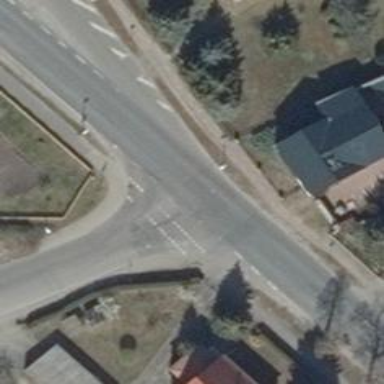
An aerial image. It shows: Unmarked road crossing.